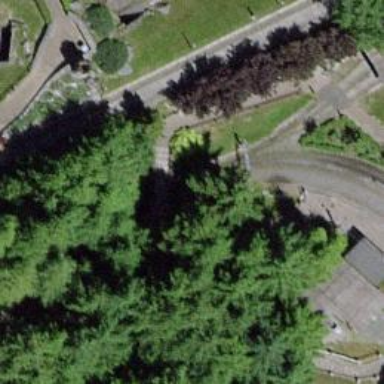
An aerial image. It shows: Footway on bridge.